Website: crate-barrel
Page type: account-selection
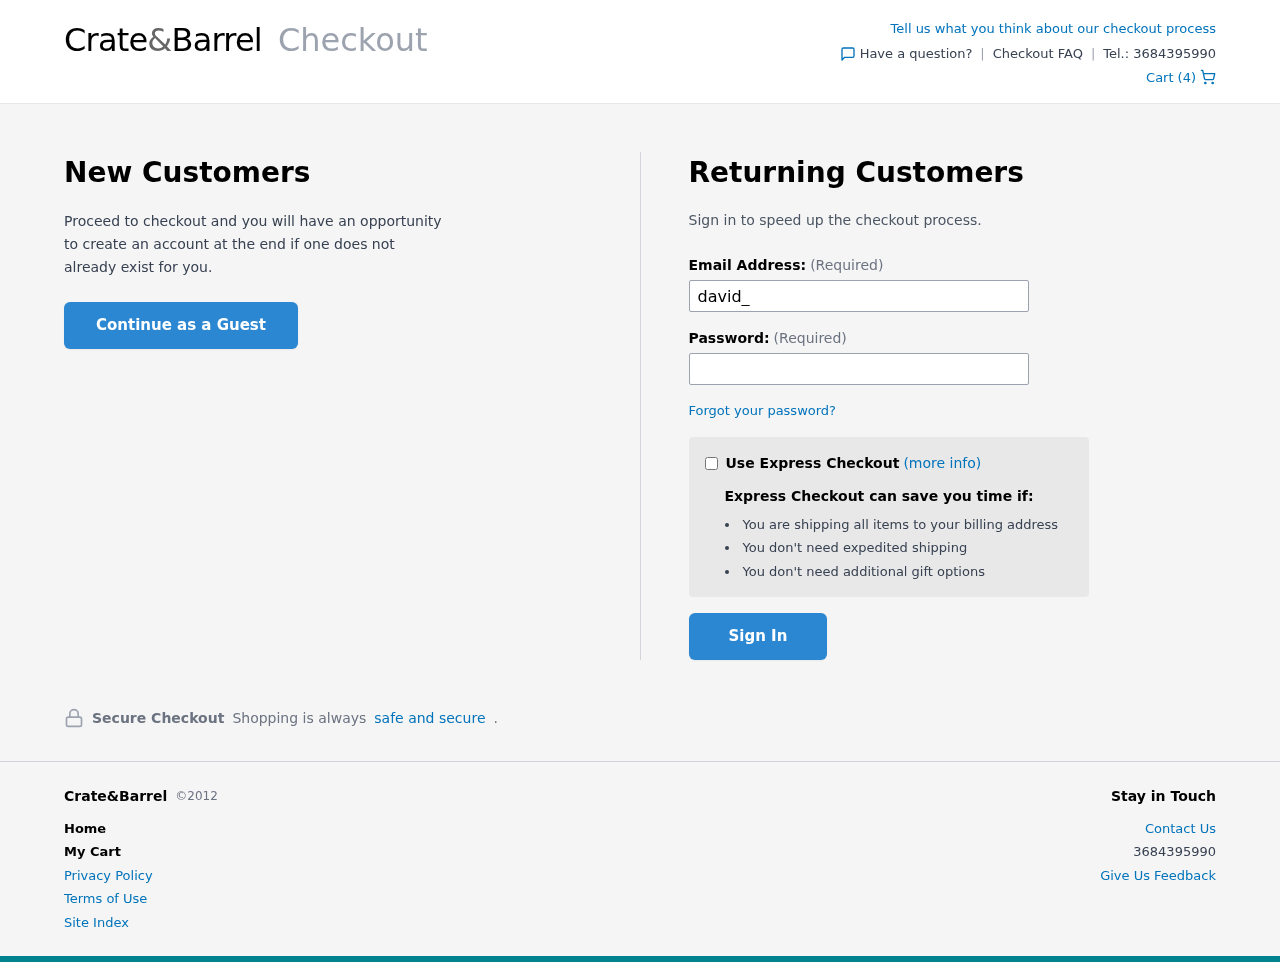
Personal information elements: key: PII_EMAIL
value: david_porter@yahoo.com
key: PII_PHONE
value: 3684395990
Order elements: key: ORDER_NUM_ITEMS
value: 4